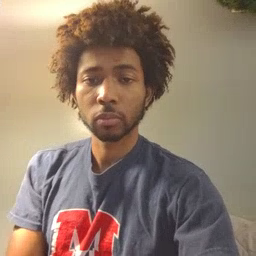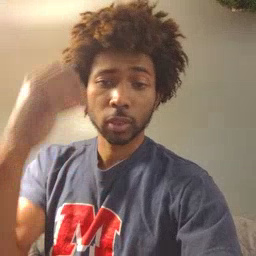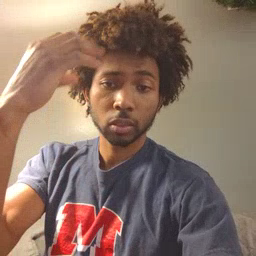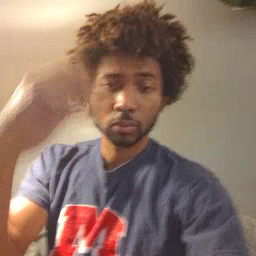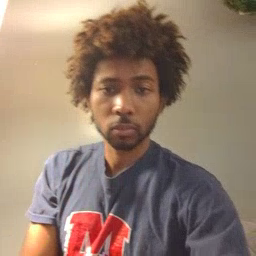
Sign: shower